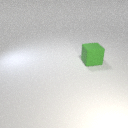
large green rubber cube